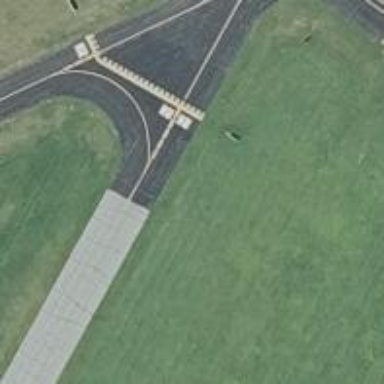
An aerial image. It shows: View of taxiway at the airport.